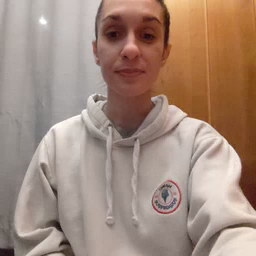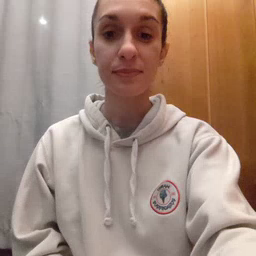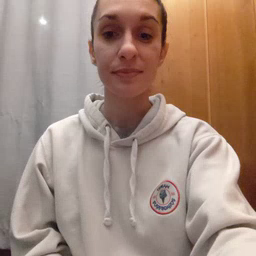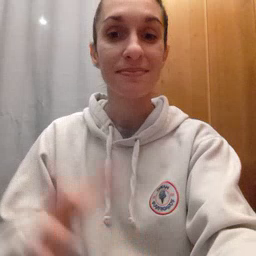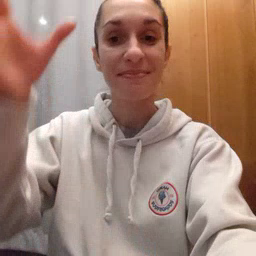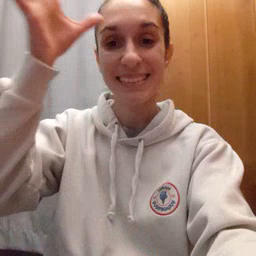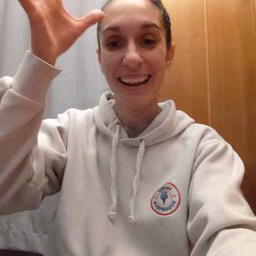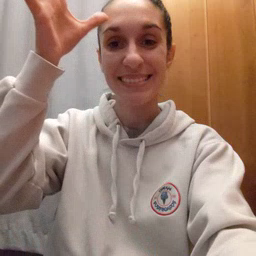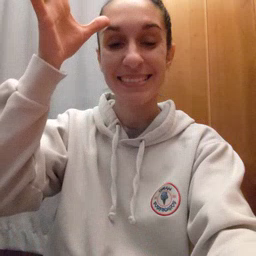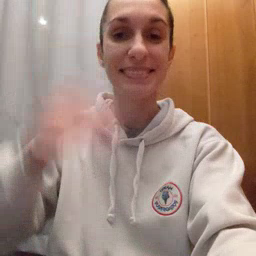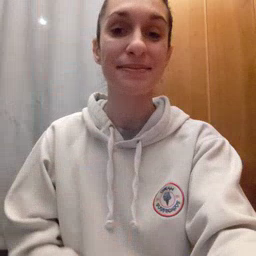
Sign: dad